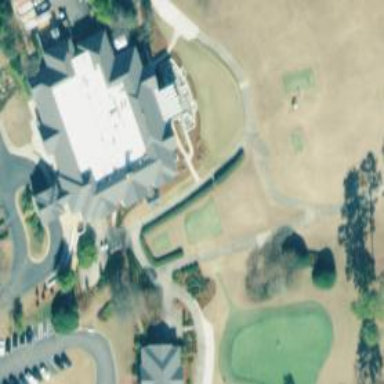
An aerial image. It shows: Path designated for golf carts.